Question: I have an xml string that is being posted to an ashx handler on the server. The xml string is built on the client-side and is based on a few different entries made on a form. Occasionally some users will copy and paste from other sources into the web form. When I try to load the xml string into an 'XMLDocument' object using 'xmldoc.LoadXml(xmlStr)' I get the following exception:
'''
System.Xml.XmlException = {"'', hexadecimal value 0x0B, is an invalid character. Line 2, position 1."}
'''
In debug mode I can see the rogue character (sorry I'm not sure of it's official title?):
My questions is how can I sanitise the xml string before I attempt to load it into the XMLDocument object? Do I need a custom function to parse out all these sorts of characters one-by-one or can I use some native .NET4 class to remove them?

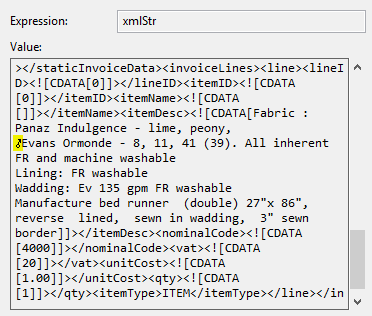
Answer: Here you have an example to clean xml invalid characters using 'Regex':
'''
xmlString = CleanInvalidXmlChars(xmlString);
XmlDocument xmlDoc = new XmlDocument();
xmlDoc.LoadXml(xmlString);
public static string CleanInvalidXmlChars(string text)
{
string re = @"[^
-xFFa00-yFD000-x10FFFF]";
return Regex.Replace(text, re, "");
}
'''